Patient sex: F
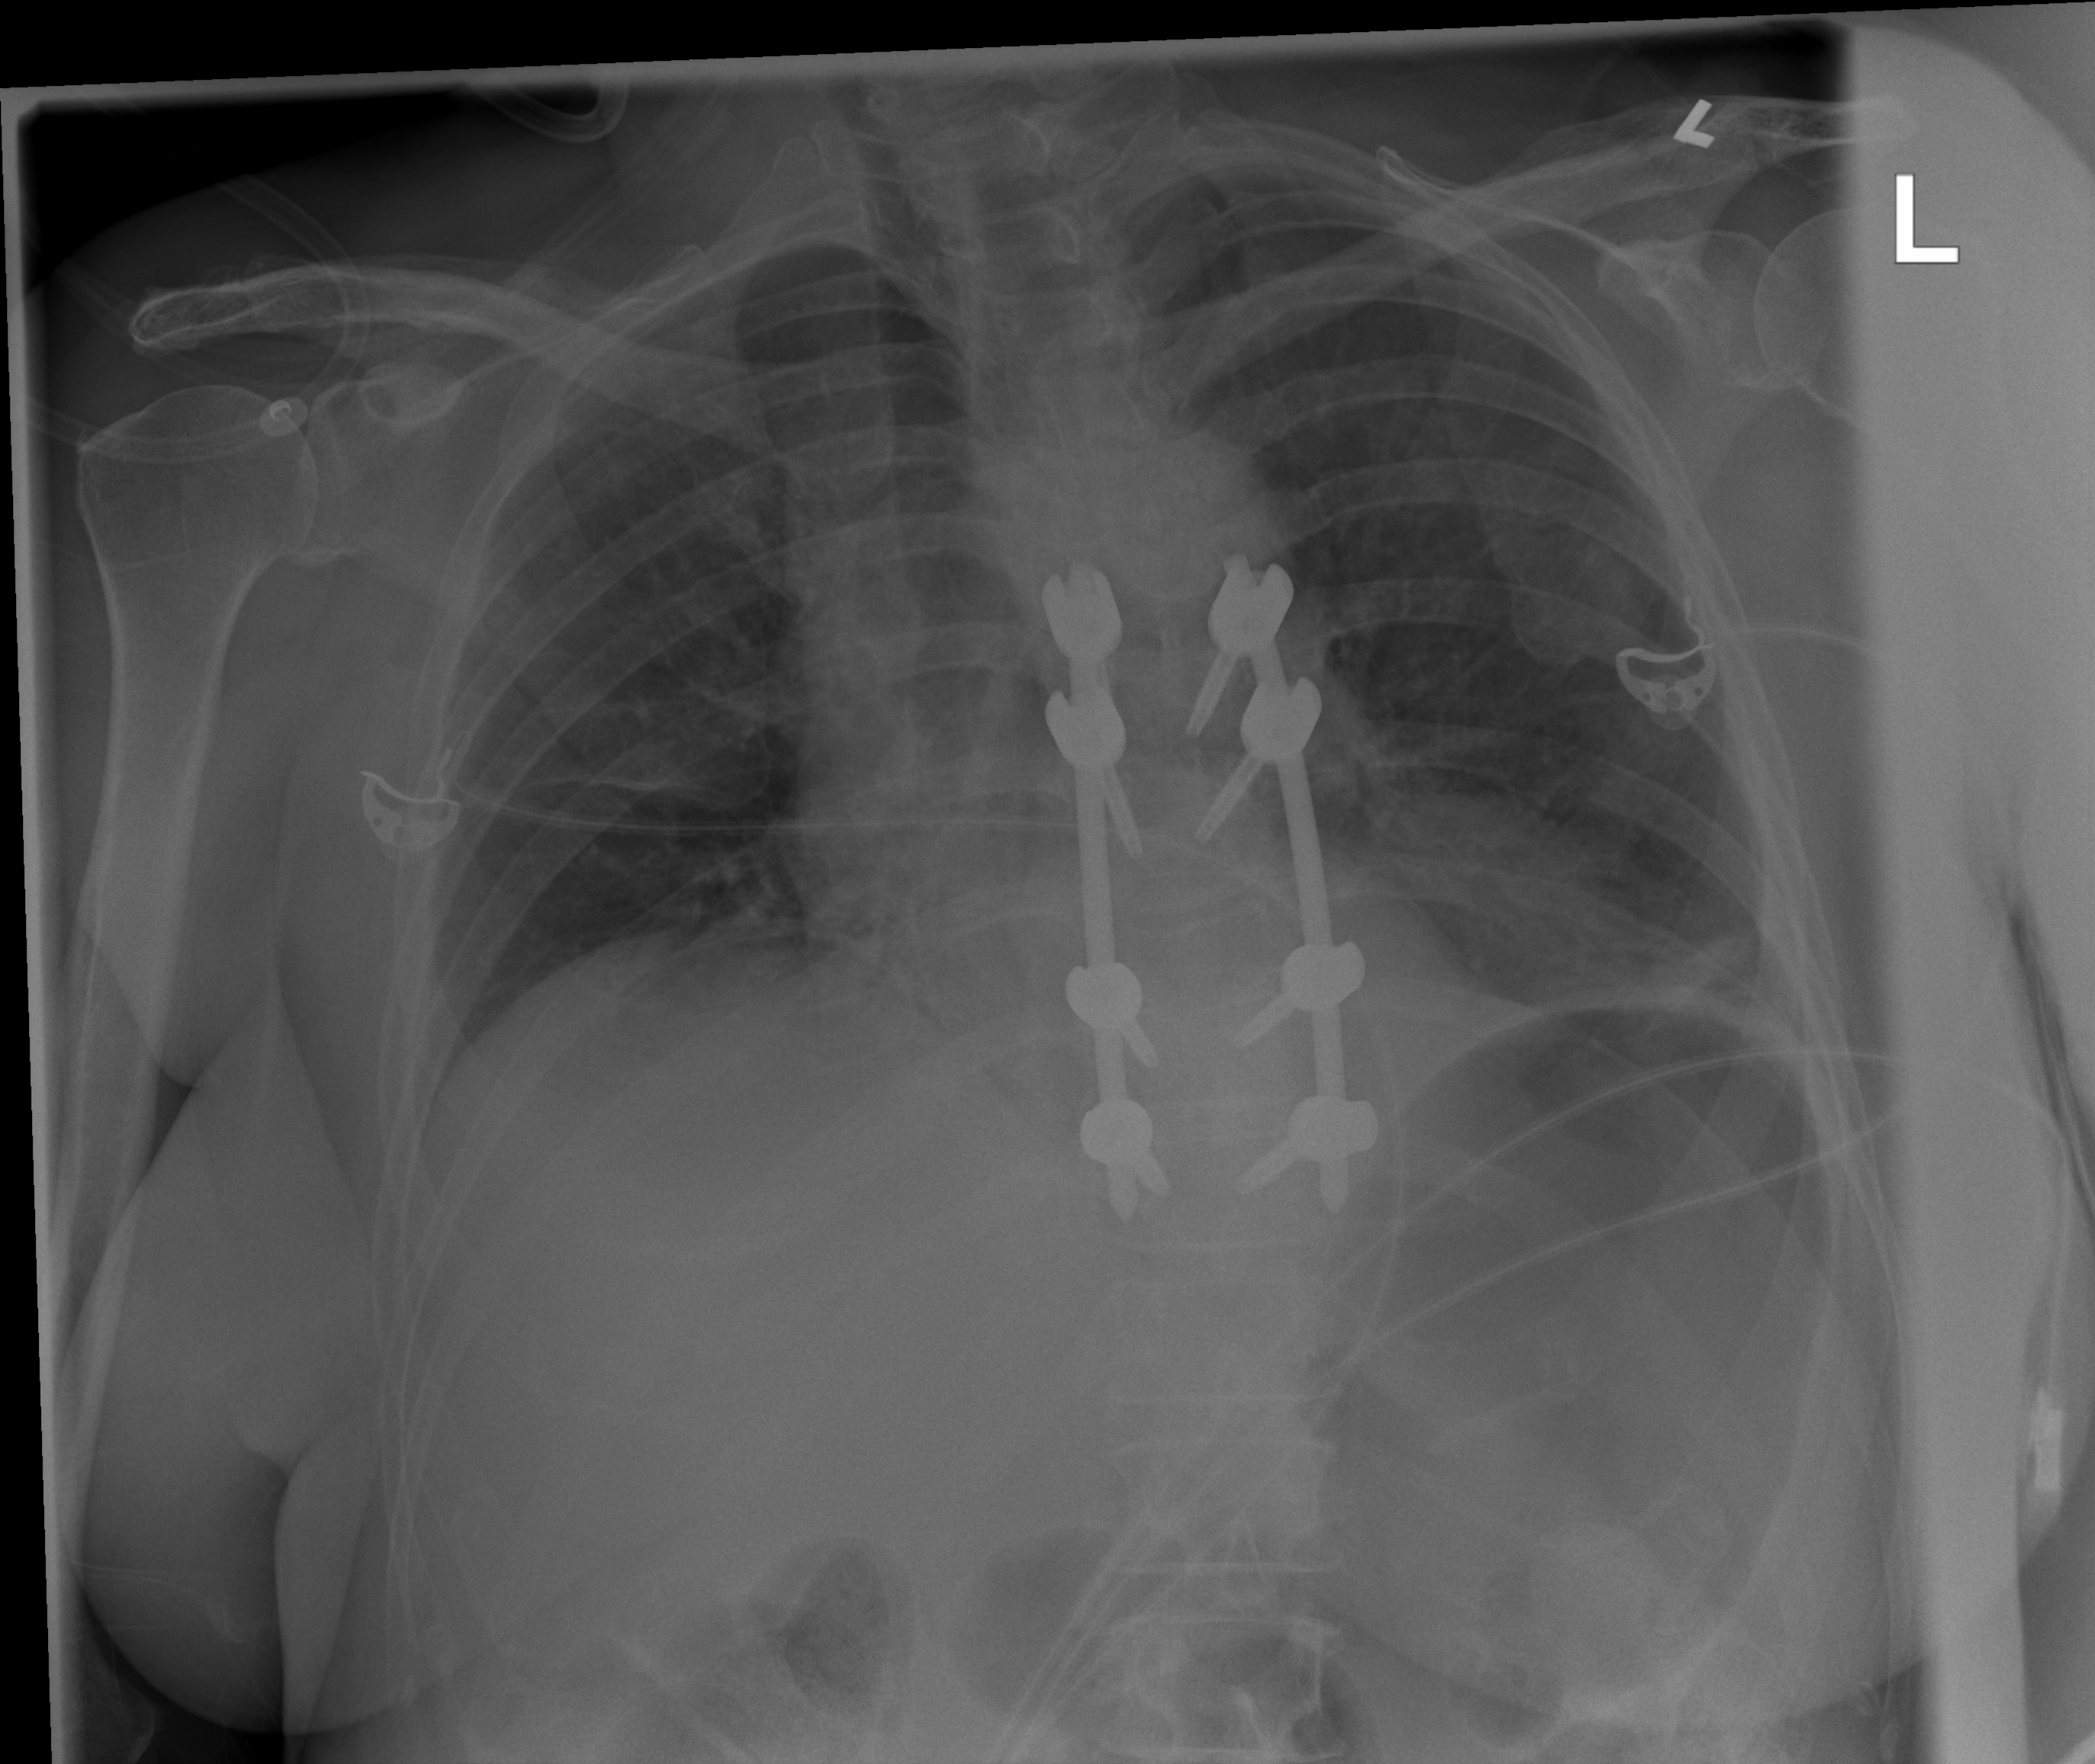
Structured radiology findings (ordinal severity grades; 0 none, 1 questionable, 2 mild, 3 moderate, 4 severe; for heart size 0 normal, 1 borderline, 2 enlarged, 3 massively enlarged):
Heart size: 1
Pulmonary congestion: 0
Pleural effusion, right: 0
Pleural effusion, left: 0
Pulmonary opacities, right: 0
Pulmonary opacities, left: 0
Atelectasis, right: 0
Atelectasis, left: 2